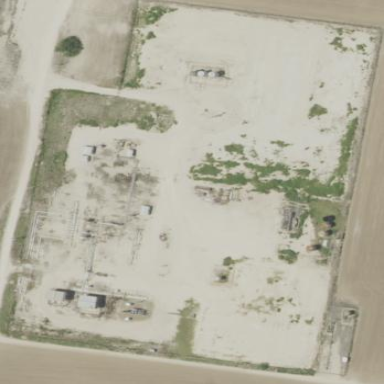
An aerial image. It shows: Gas industrial area enclosed by fence.